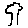
Label: tree